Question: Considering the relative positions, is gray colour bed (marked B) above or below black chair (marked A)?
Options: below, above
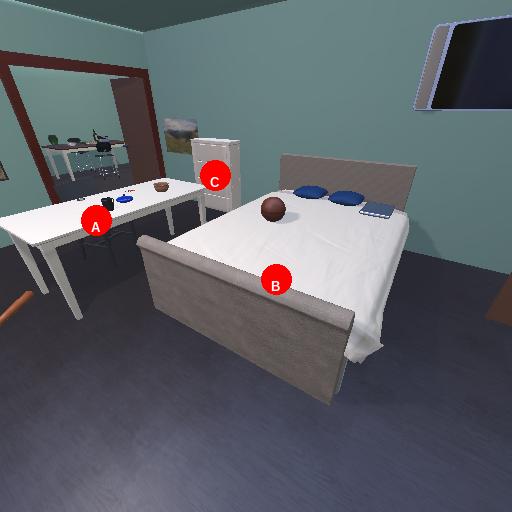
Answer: below